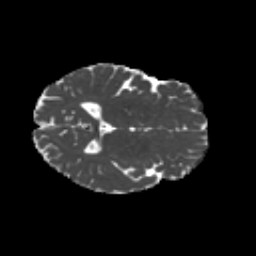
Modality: MD
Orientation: axial
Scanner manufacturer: siemens
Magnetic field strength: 3 T
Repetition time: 4.16 s
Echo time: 0.0806 s